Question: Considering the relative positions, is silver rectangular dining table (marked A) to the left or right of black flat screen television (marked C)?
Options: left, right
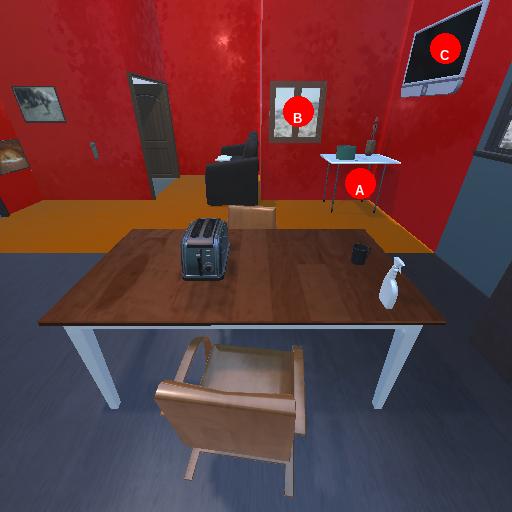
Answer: left